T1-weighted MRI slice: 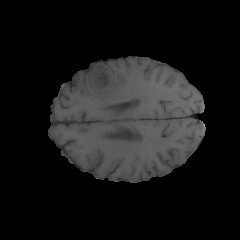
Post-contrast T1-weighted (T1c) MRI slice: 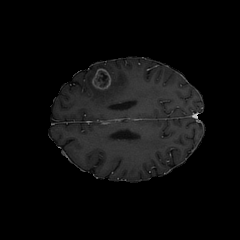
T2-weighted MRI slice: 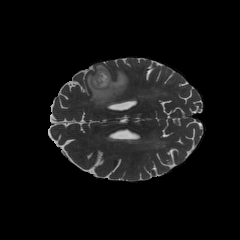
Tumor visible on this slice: yes